Question: I have an array of points. I'm looking for a way to scale/translate the whole path so the end point of the path will match the end point I give, but keeping the shape of the points array.
'''
void translate(Point[] array, Point scaleToPoint)
'''
Is there any algorithm that does what I've described? Thank you in advance, any help is really appreciated!

<URL>
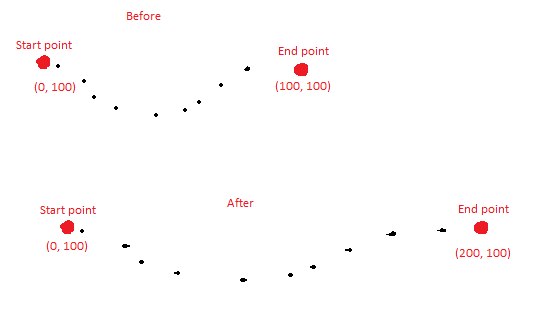
Answer: You could do the following. Instead of considering the starting point as some arbitrary position such as (0, 100), translate it temporarily to the origin (0, 0). Then, calculate the scalar quantities needed to stretch the end point to its new position.
First, we define the following reference points assuming that 'array' is non-empty.
'''
Point start = array[0];
Point end = array[array.Length - 1];
'''
Then, calculate the scalars required to stretch the points.
'''
float sx = (scaleToPoint.X - start.X) / (end.X - start.X);
float sy = (scaleToPoint.Y - start.Y) / (end.Y - start.Y);
'''
Finally, perform the actual stretching.
'''
for (int i = 0; i < array.Length; i++)
{
array[i].X = array[i].X + (array[i].X - start.X) * sx;
array[i].Y = array[i].Y + (array[i].Y - start.Y) * sy;
}
'''
You can verify that this works because:
- 'array[0]'- 'array[array.Length - 1]''scaleToPoint'-